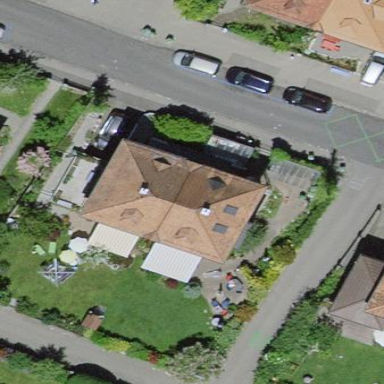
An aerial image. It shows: Semi-detached house.